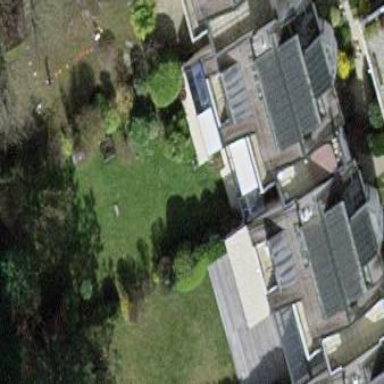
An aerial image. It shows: Garden surrounded by fence.